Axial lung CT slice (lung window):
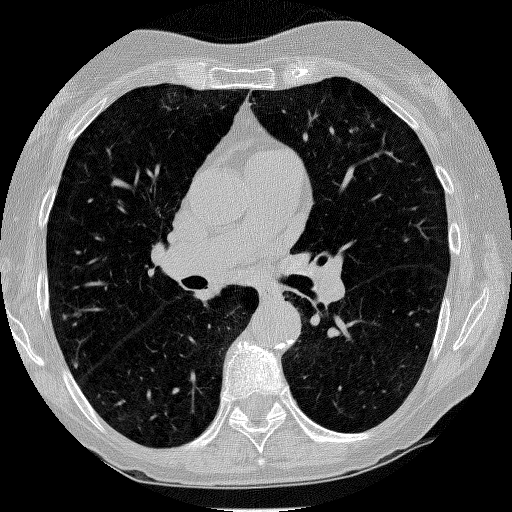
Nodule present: yes
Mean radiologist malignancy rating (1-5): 3